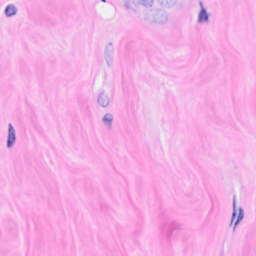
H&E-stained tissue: Breast